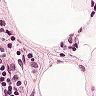
Metastatic tissue present: no